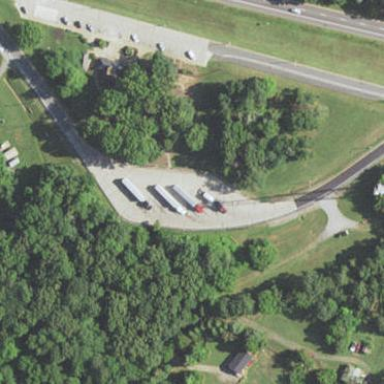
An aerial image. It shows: Rest area on the road.